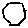
Label: hexagon